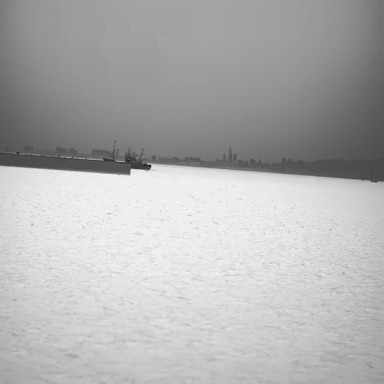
There are two bulk_carriers in the infrared image.